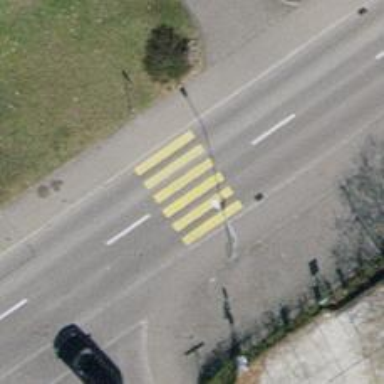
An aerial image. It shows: Marked uncontrolled road crossing.